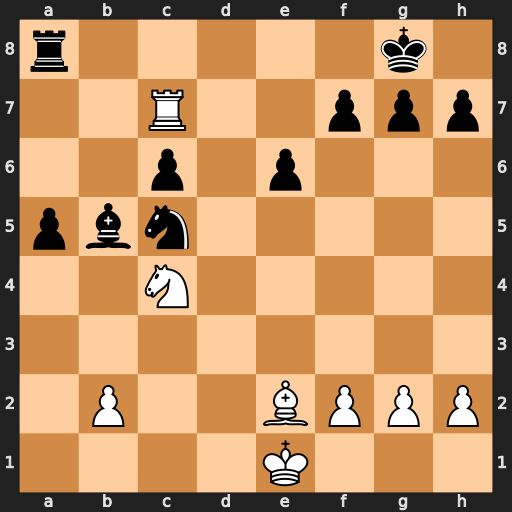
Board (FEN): r5k1/2R2ppp/2p1p3/pbn5/2N5/8/1P2BPPP/4K3
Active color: w
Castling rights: -
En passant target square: -
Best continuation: Nb6 Rb8 Bxb5 cxb5 Rxc5